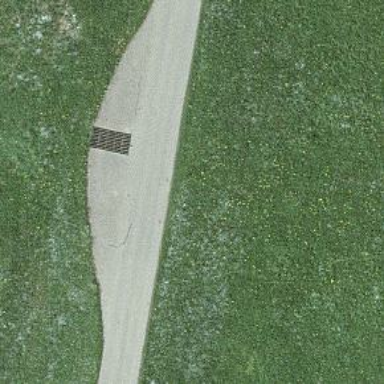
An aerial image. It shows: Cattle grid.